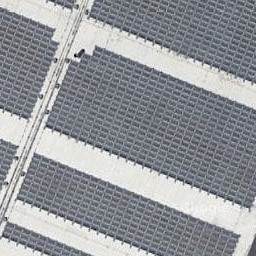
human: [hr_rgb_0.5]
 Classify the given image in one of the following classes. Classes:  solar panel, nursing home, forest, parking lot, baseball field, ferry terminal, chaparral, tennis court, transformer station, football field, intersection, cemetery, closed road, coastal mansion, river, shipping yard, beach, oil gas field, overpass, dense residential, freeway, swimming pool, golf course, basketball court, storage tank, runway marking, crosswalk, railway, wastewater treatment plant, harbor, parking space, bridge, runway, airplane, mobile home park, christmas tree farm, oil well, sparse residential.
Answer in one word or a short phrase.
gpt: solar panel